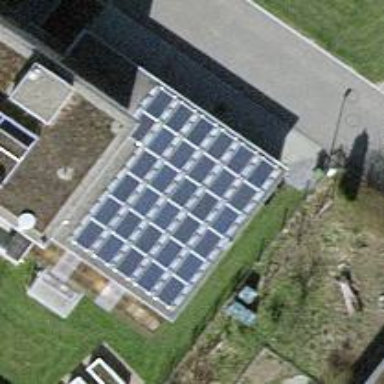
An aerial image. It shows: Solar power generator.